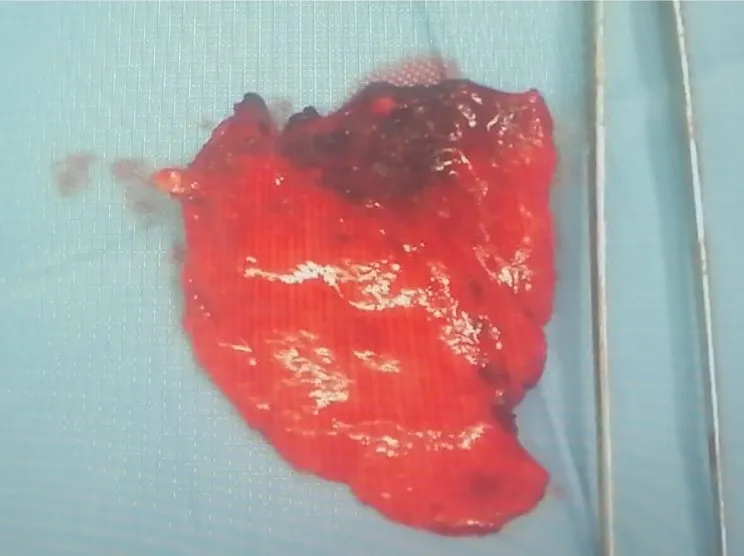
Pulmonary metastasis.
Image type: medical_photograph (other_medical_photograph)